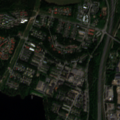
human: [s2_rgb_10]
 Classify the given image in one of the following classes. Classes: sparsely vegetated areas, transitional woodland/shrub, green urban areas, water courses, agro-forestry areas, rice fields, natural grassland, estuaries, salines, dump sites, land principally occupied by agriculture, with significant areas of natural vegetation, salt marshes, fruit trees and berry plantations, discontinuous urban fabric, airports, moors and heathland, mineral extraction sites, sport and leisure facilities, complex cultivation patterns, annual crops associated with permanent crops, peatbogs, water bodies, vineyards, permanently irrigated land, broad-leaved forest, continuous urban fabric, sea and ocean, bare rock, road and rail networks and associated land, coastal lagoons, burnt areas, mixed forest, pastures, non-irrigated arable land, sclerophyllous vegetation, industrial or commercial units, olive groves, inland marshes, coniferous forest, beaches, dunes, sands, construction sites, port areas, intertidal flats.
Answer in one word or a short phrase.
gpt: discontinuous urban fabric, industrial or commercial units, land principally occupied by agriculture, with significant areas of natural vegetation, coniferous forest, water bodies